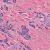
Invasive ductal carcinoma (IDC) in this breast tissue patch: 1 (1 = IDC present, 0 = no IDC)